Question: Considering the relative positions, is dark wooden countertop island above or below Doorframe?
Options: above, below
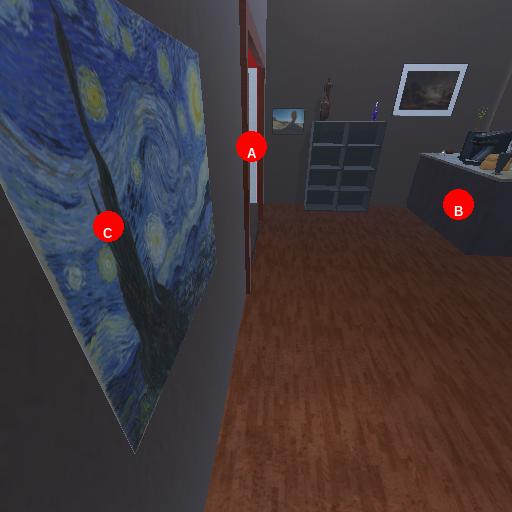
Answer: above